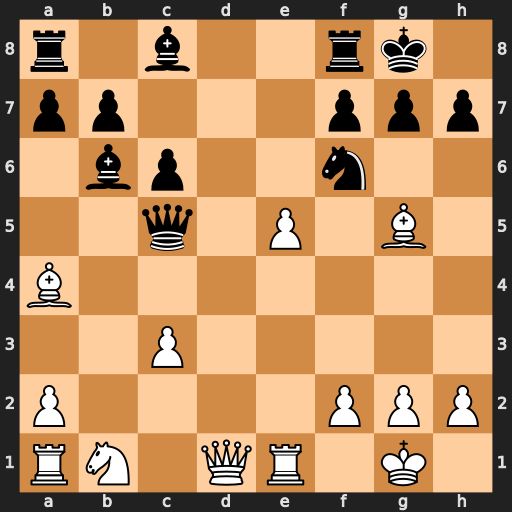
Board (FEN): r1b2rk1/pp3ppp/1bp2n2/2q1P1B1/B7/2P5/P4PPP/RN1QR1K1
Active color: w
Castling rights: -
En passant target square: -
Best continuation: Be3 Qxe5 Bxb6